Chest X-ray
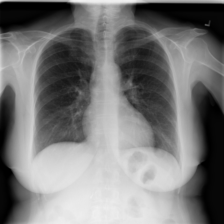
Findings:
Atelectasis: negative
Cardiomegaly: negative
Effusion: negative
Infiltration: positive
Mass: negative
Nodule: negative
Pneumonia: negative
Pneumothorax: negative
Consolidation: negative
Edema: negative
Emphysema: negative
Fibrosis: negative
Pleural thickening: negative
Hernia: negative